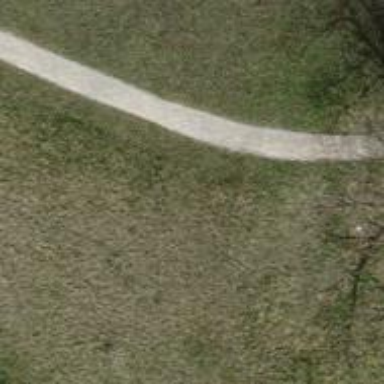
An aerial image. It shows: Footway with gravel surface.